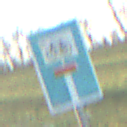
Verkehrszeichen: SackgasseRadverkehrDurchlaessig
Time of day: MorningAfternoon
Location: Outdoor (Nature)
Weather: Clear
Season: Winter
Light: Natural